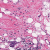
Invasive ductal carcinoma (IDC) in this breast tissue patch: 0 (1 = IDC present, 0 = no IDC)